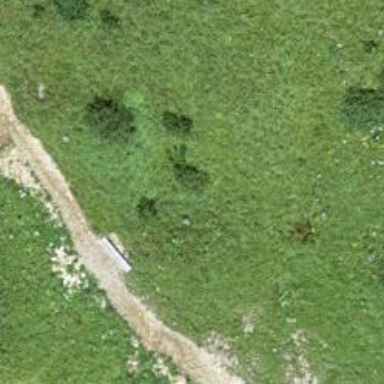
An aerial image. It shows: Bench for seating.